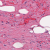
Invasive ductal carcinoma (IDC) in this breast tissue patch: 0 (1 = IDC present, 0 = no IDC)